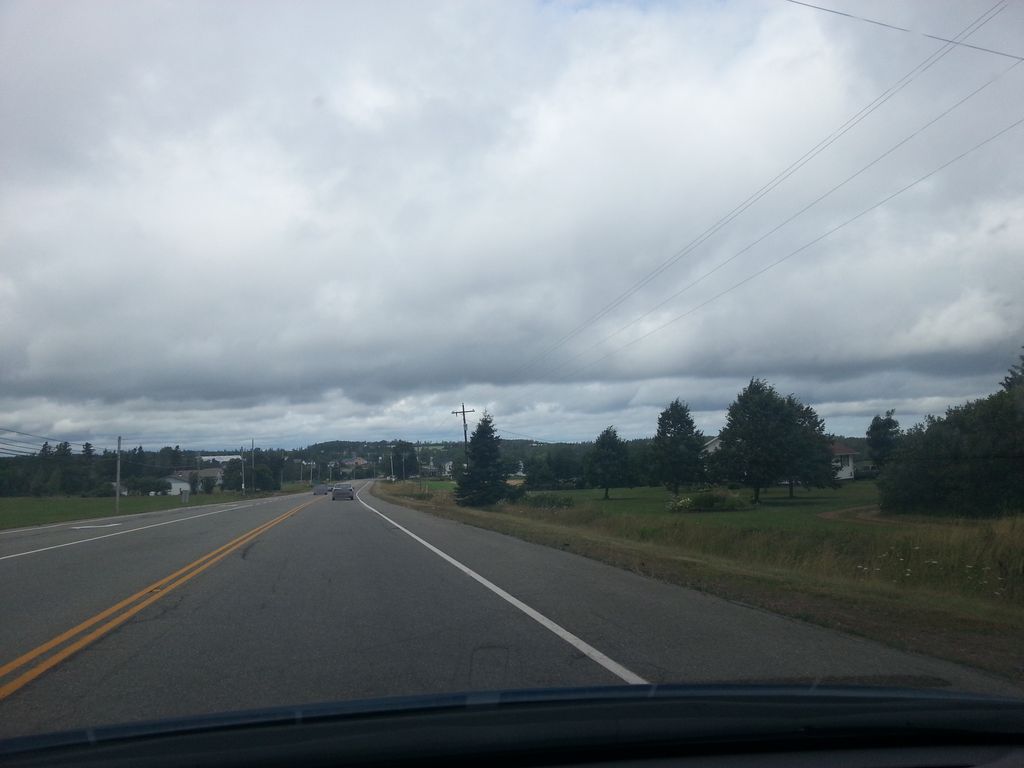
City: charlottetown